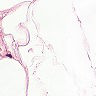
Metastatic tissue present: no